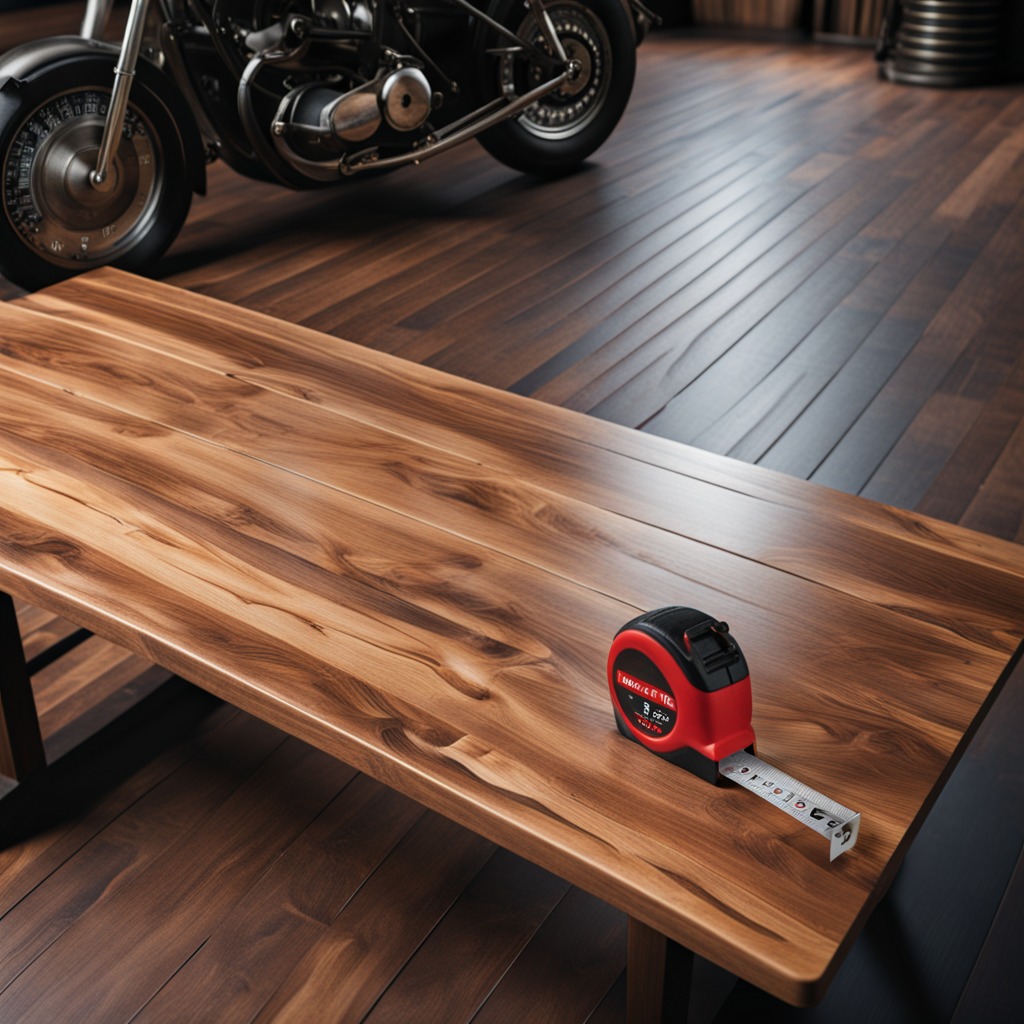
A measuring tape lies on the wooden table in the vintage motorcycle garage.